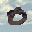
Label: 0